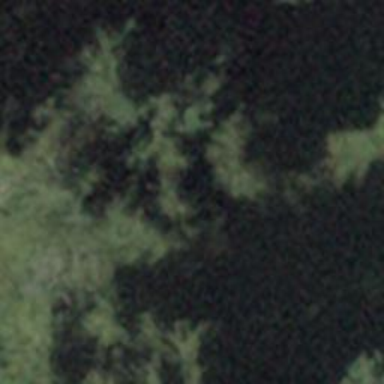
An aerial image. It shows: Evergreen needle-leaved tree.